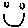
Label: smiley face